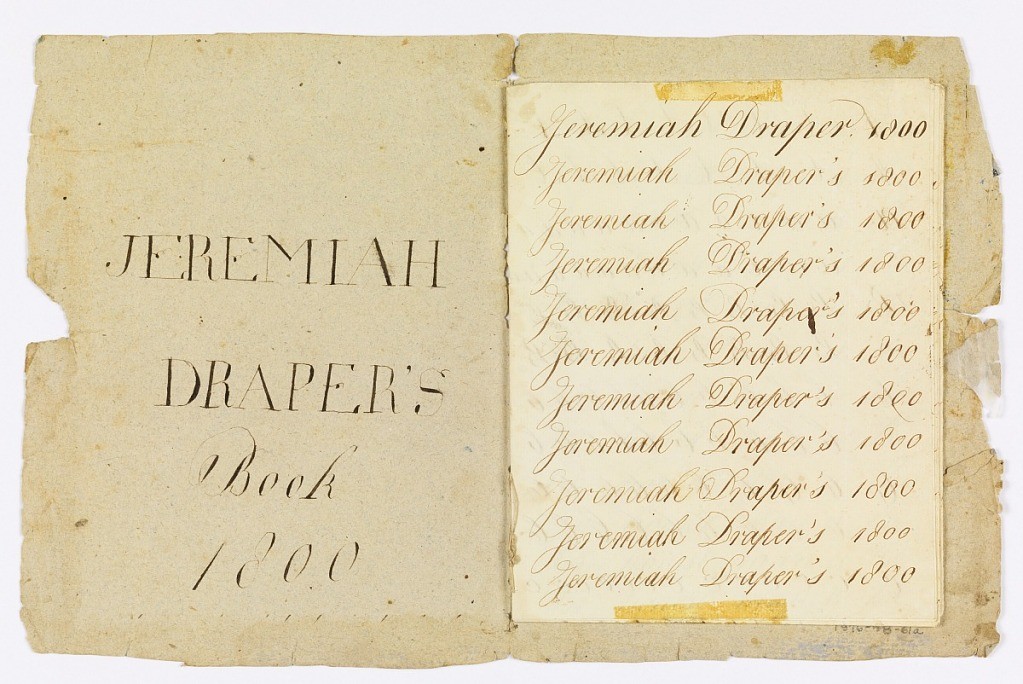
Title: Jeremiah Draper's Book
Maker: Jeremiah Draper, American, active 1800s
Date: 1800
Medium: Pen and black ink on laid paper
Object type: Manuscript
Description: Small handmade booklet used by the author for practicing penmanship exercises.  Multiple sheets are inscribed with the author's name in cursive script followed by the date 1800.  Book cover is made from a sidewall fragment dating to ca. 1790s.  The cover design consists of two horizontal registers of running leaves and small floral motifs separated by a band of small, rectangular-shaped forest-green checkerboards.  The upper register of leaves is highlighted with white and black flowers.  The lower register is composed entirely of small black and white flowers on vines.